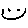
Label: smiley face